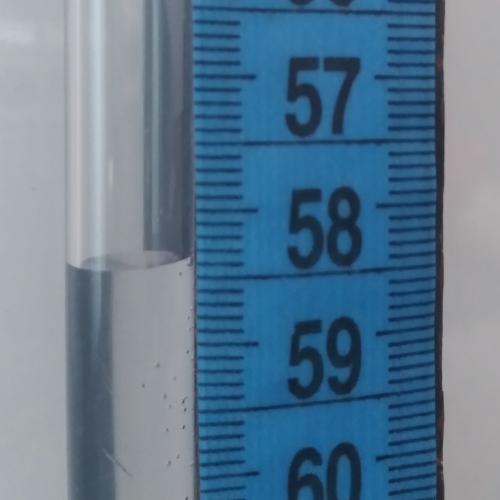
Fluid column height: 58.4 cm